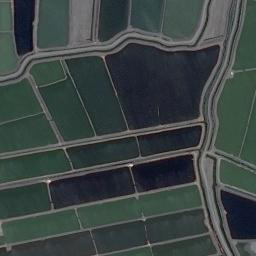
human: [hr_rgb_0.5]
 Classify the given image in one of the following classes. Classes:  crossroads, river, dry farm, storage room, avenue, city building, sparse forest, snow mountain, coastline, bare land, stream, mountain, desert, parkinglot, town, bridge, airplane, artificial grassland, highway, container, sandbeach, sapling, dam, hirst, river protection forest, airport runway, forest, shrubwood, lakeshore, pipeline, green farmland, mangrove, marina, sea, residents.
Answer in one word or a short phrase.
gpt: green farmland